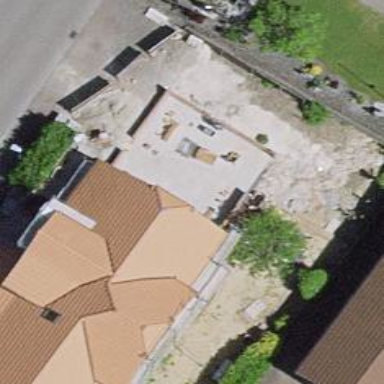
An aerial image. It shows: Building with half-hipped roof made of roof tiles.